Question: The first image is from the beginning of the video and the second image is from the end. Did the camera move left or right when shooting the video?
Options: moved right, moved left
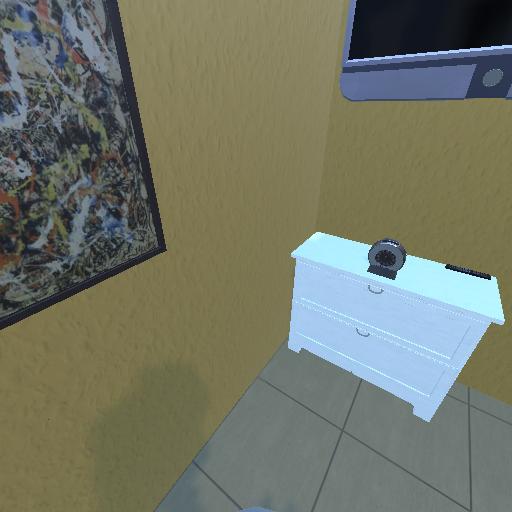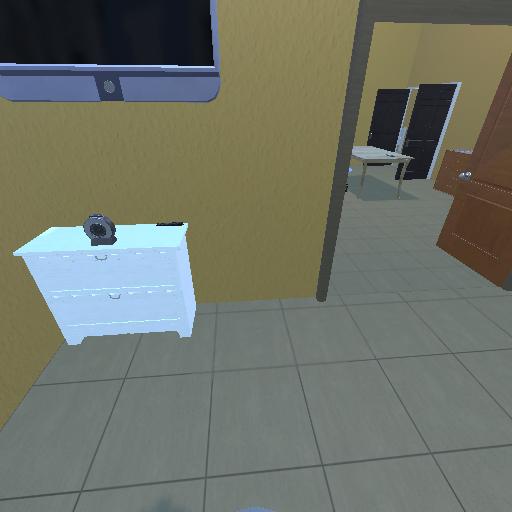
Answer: moved right